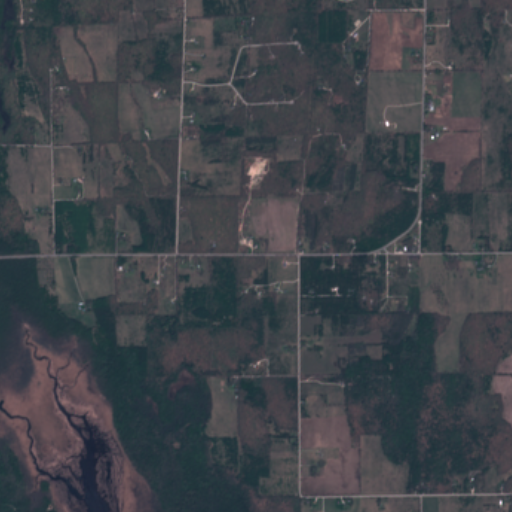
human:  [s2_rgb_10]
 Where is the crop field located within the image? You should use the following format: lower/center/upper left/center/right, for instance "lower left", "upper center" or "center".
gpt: The crop field is located in the upper of the image.
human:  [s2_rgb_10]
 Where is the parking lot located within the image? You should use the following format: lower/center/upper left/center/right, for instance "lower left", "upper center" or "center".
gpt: The parking lot is located in the lower center of the image.
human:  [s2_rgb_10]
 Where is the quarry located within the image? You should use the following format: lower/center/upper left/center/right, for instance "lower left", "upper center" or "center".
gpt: The quarry is located in the upper center of the image.
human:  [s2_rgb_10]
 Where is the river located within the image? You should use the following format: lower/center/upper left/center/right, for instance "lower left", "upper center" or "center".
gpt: The river is located in the lower left of the image.
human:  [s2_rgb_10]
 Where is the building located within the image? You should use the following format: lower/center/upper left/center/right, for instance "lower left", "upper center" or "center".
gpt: There is no building in the image.